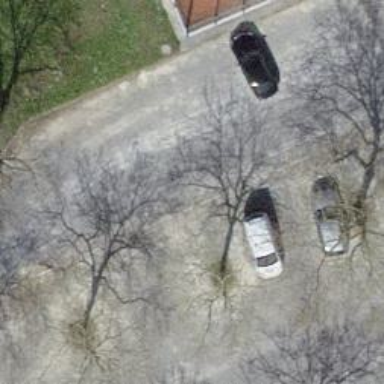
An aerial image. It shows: Unpaved service road designated as parking aisle.